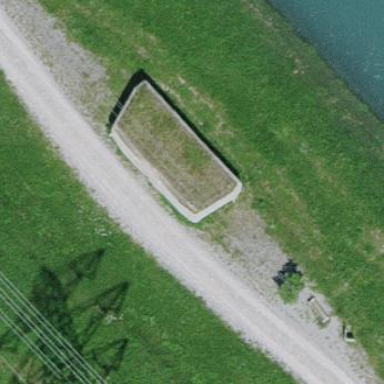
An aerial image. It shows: Bunker.